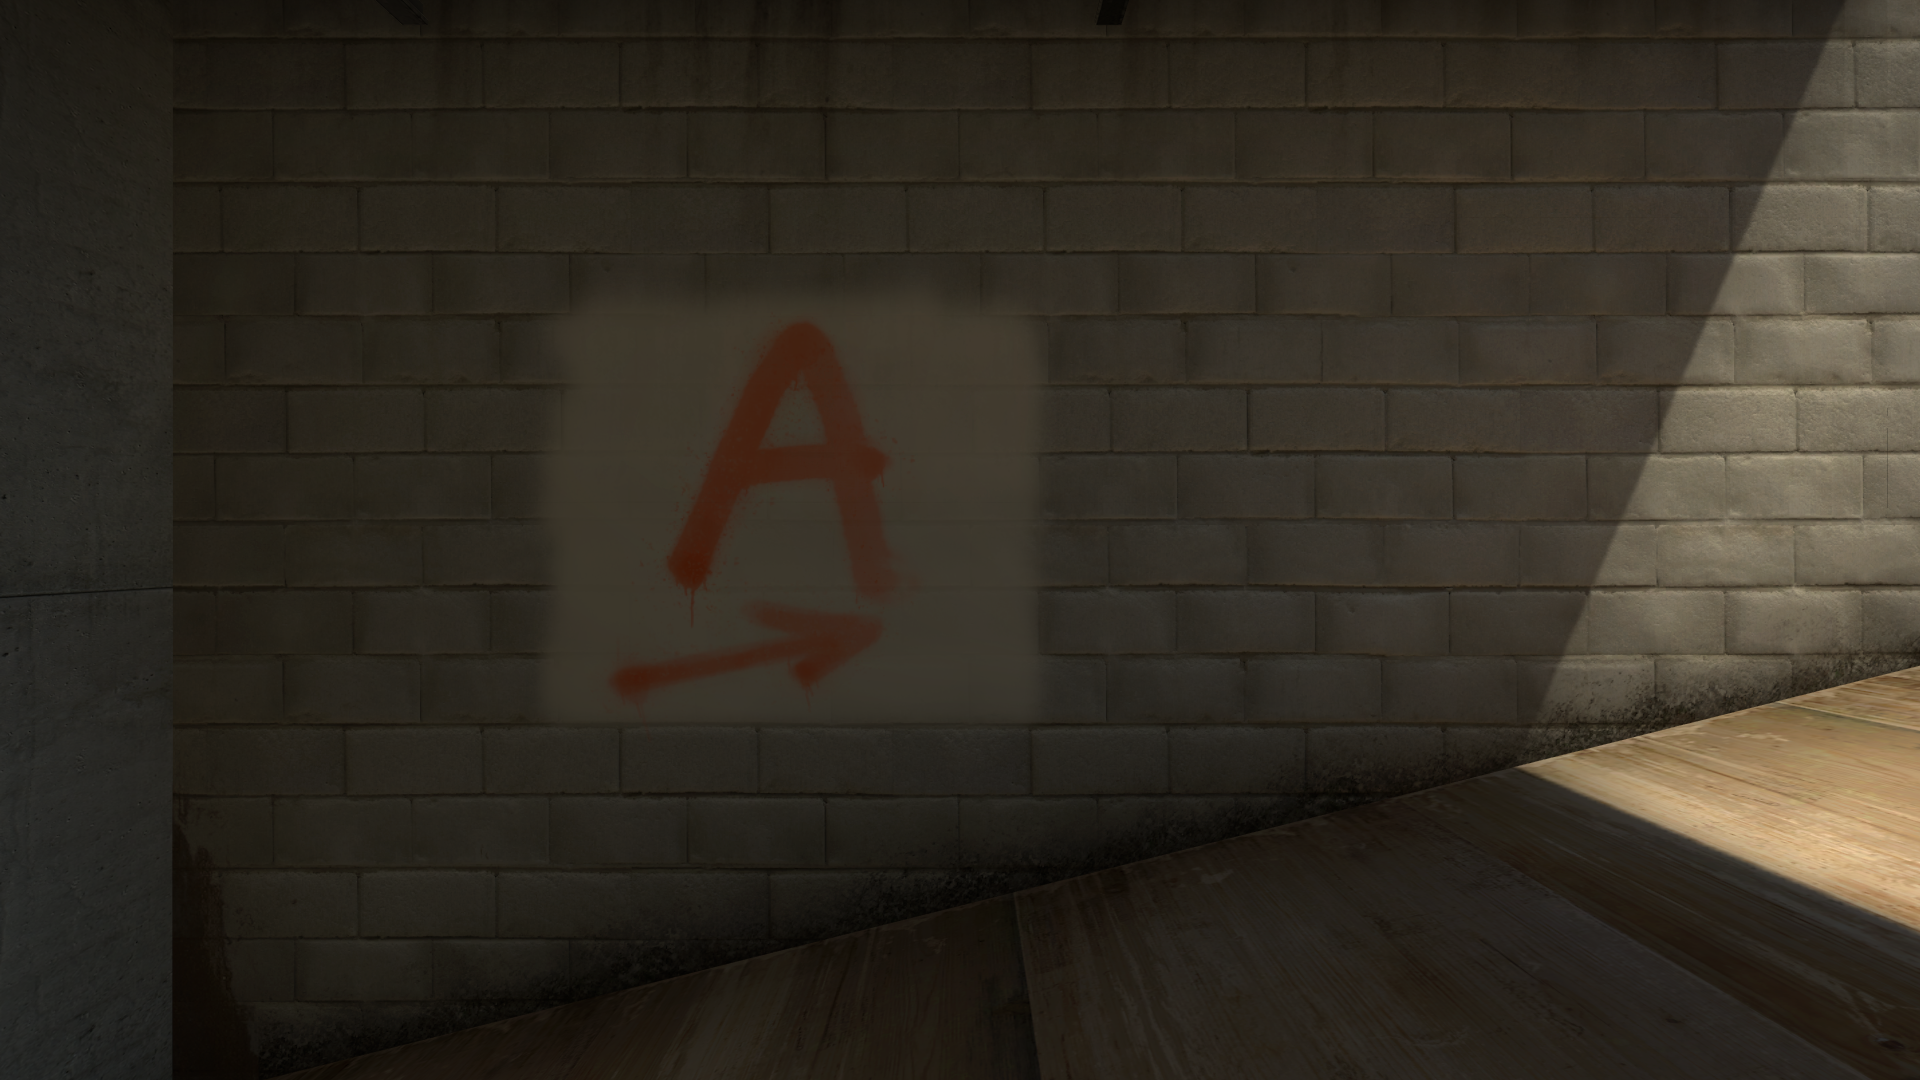
Map: de_vertigo